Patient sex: M
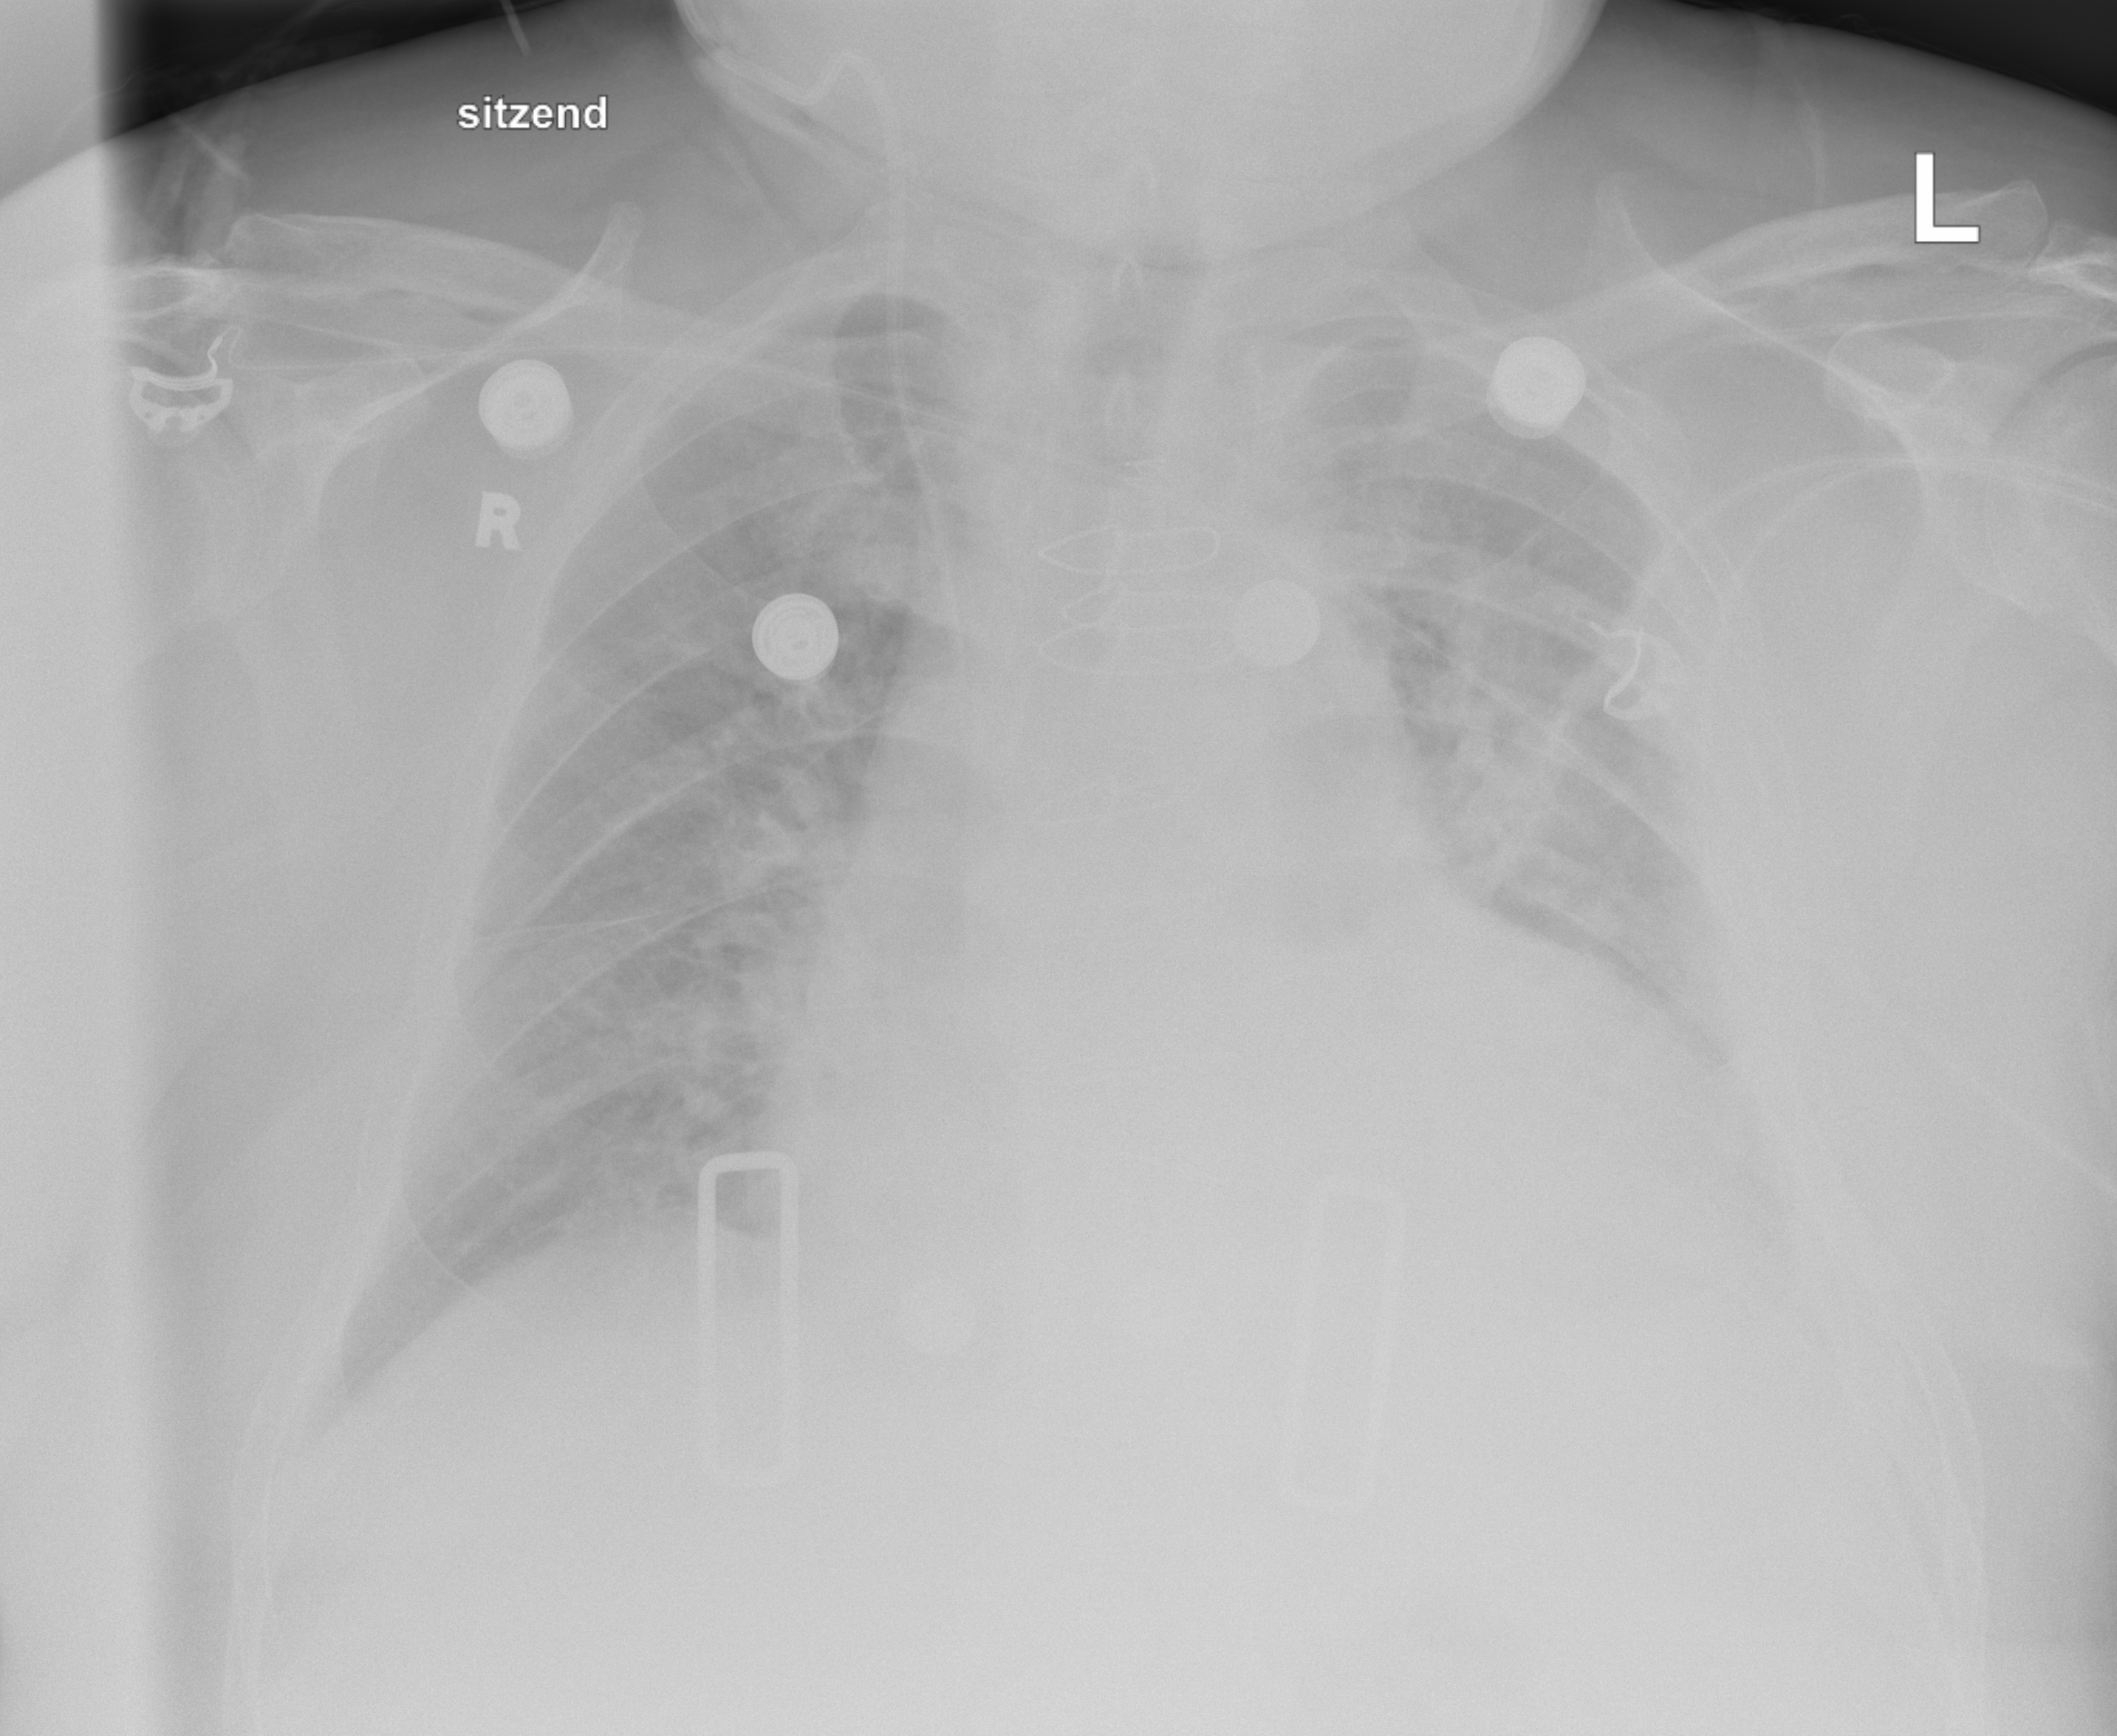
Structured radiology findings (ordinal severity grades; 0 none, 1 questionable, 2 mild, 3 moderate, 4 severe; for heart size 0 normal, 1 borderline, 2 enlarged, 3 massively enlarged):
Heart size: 2
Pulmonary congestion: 2
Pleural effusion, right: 2
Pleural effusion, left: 2
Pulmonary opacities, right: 2
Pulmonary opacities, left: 2
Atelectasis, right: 2
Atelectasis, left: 2